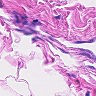
Metastatic tissue present: no